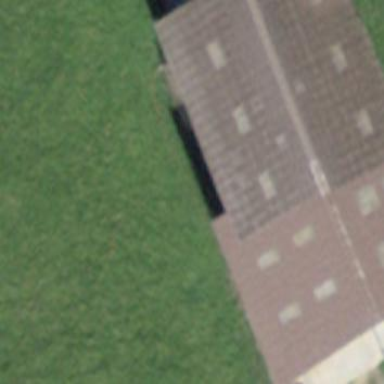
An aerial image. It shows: Barn.